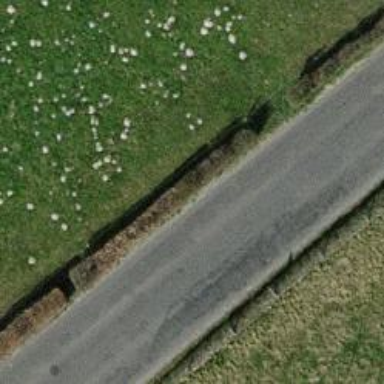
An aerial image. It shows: Hedge acting as barrier.